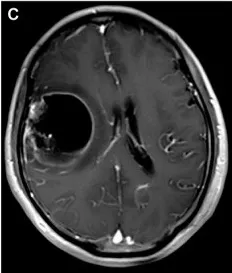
(C-E) Axial, coronal, and parasagittal MRI in T1-weighted contrast-enhanced sequences showing the markedly enhanced margins and solid components of the lesion.
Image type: radiology (mri)